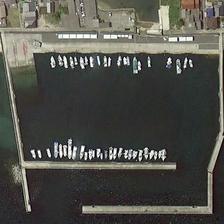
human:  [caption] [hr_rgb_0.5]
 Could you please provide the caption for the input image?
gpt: two rows of white boats are in a large port near some buildings .

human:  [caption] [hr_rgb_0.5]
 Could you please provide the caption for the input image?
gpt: two rows of white boats are in a large port near some buildings .

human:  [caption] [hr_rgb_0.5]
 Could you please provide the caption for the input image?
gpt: two rows of white boats are in a large port near some buildings .

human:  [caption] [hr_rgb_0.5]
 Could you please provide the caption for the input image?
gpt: two rows of white boats are in a large port near some buildings .

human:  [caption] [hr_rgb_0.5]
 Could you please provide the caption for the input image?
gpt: two rows of white boats are in a large port near some buildings .